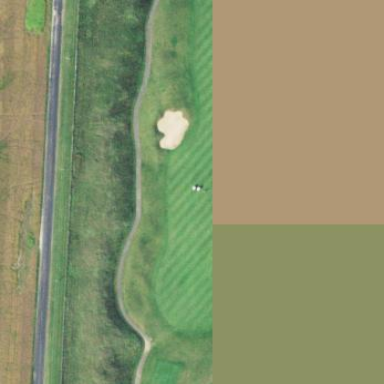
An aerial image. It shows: Grassy area designated as golf fairway.